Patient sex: M
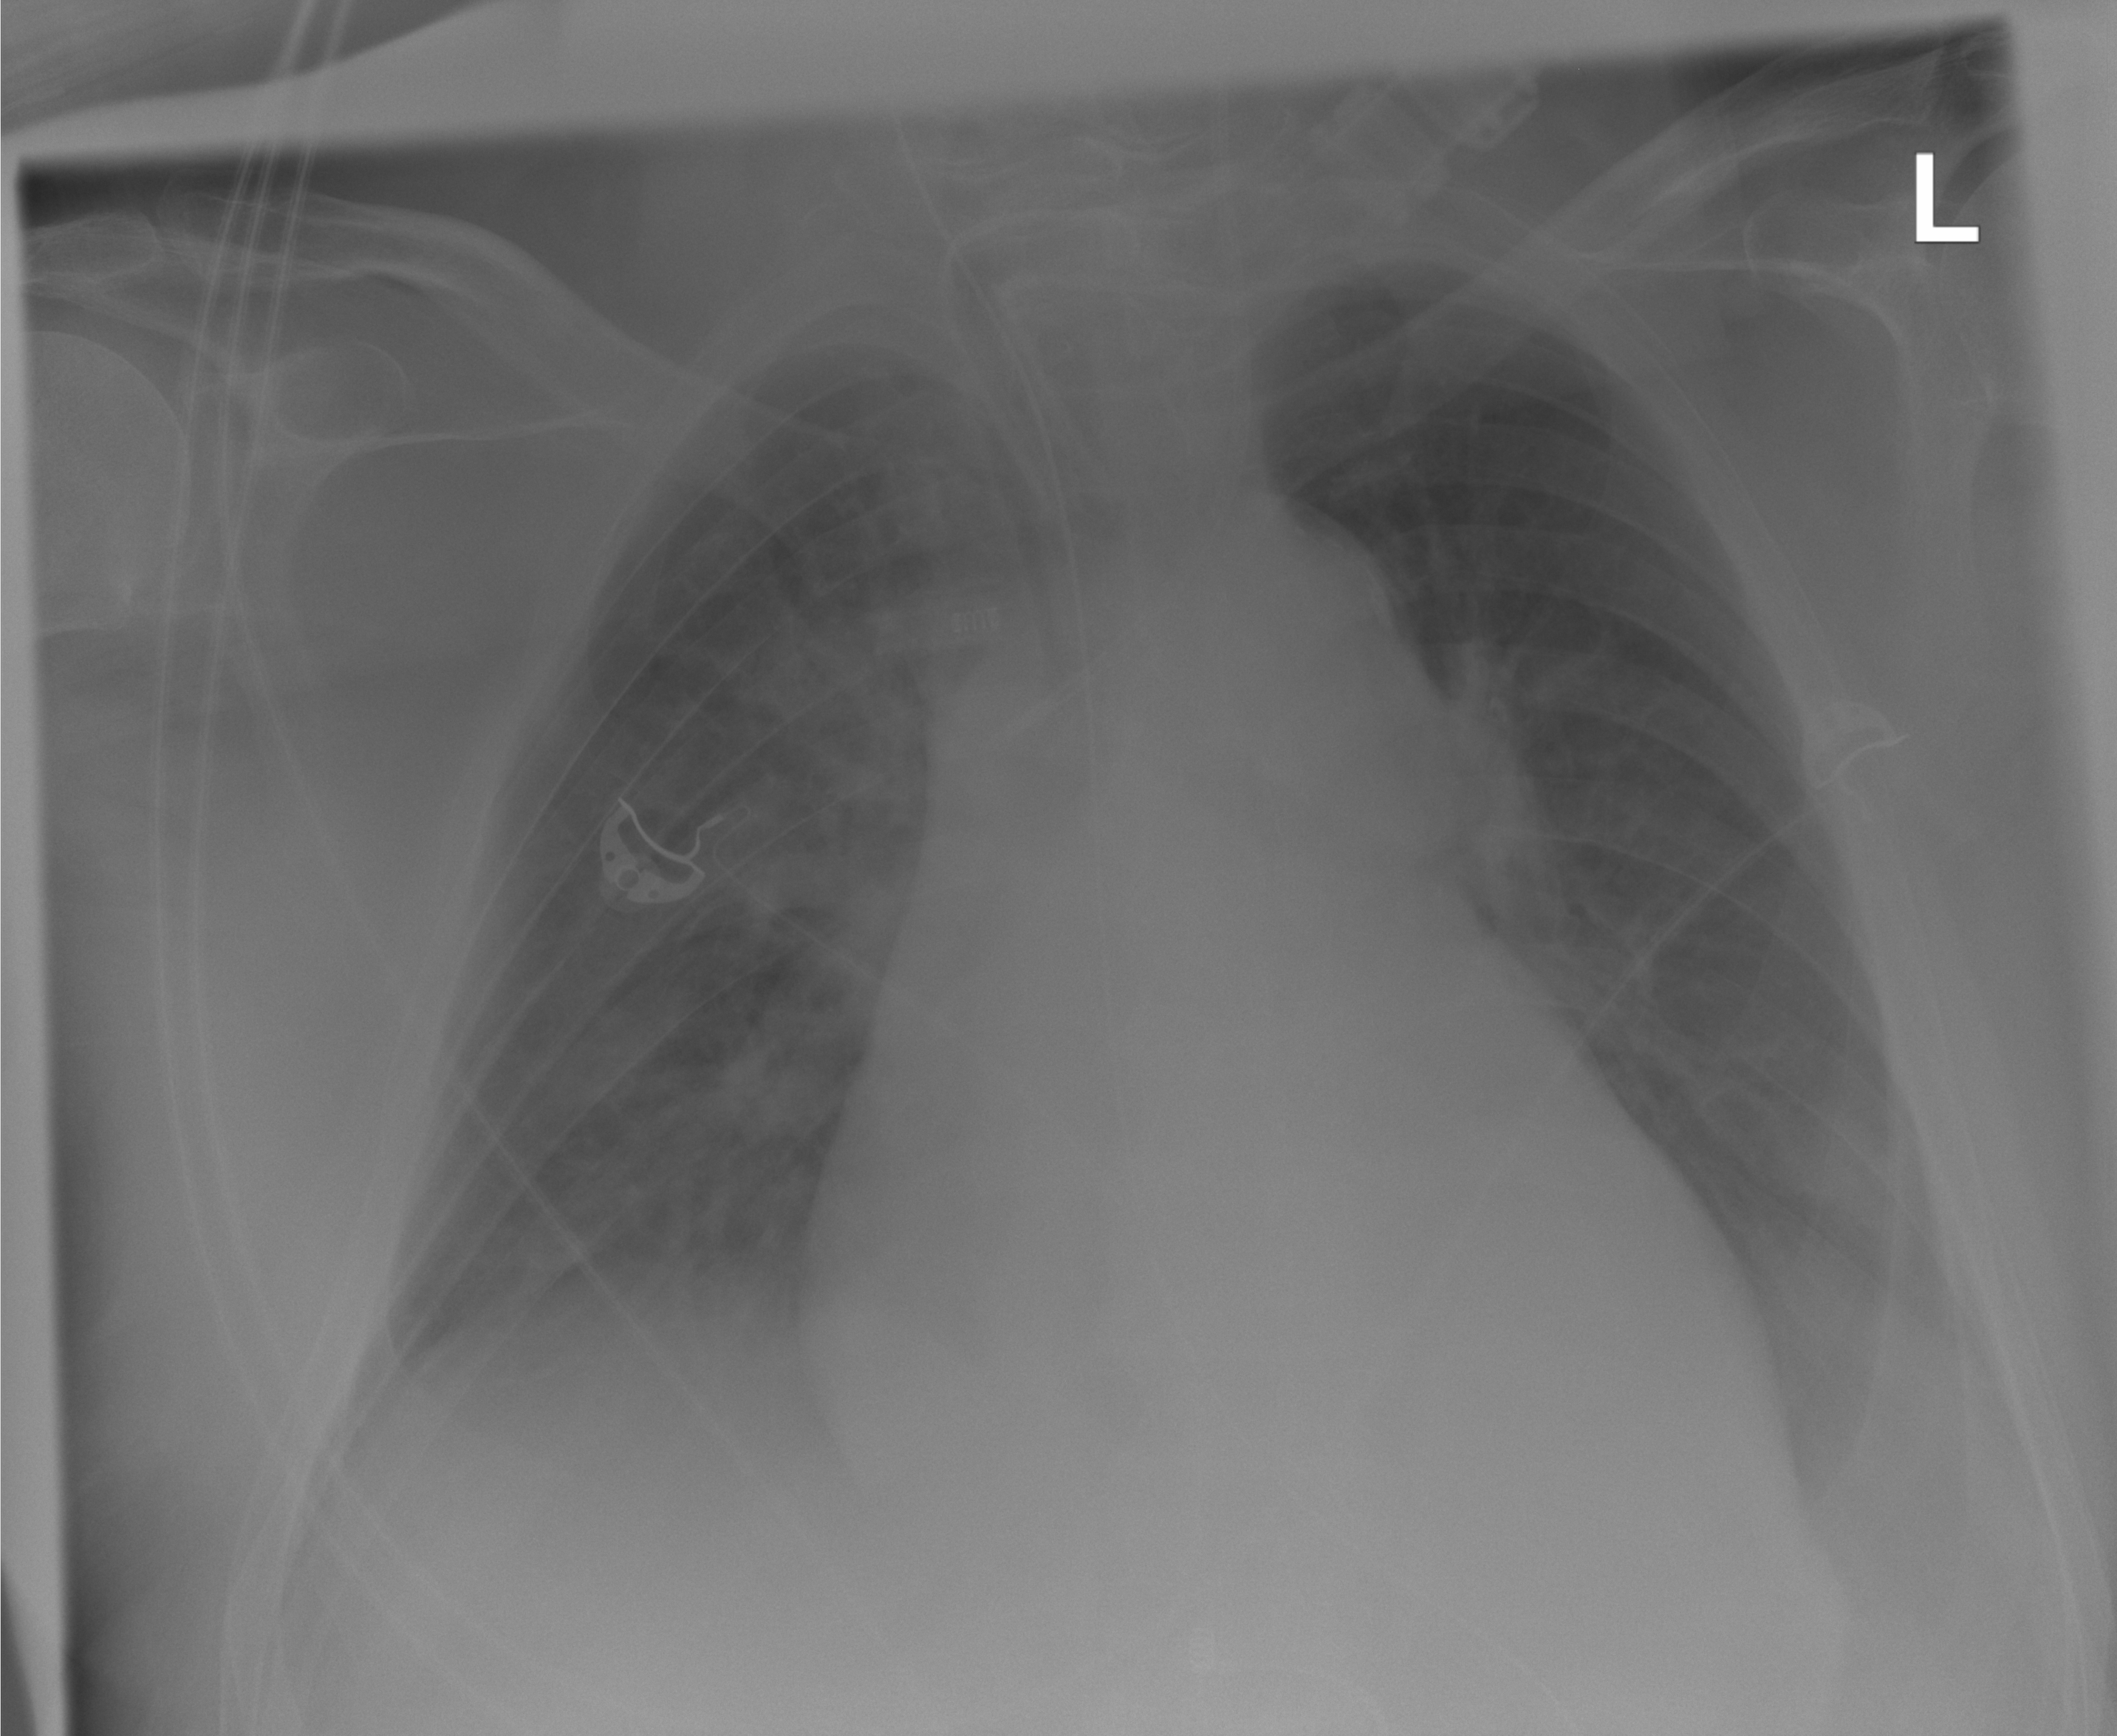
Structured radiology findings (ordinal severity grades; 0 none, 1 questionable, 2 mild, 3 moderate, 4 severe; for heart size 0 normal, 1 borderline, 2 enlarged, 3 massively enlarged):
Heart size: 2
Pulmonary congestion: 1
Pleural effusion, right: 2
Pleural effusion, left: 2
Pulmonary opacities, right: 3
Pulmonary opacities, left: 0
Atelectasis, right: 0
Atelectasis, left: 1